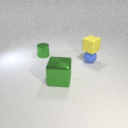
small blue rubber sphere to the right of large green metal cube